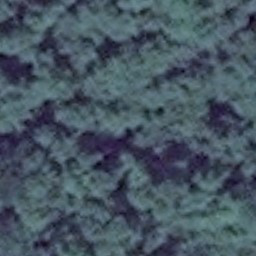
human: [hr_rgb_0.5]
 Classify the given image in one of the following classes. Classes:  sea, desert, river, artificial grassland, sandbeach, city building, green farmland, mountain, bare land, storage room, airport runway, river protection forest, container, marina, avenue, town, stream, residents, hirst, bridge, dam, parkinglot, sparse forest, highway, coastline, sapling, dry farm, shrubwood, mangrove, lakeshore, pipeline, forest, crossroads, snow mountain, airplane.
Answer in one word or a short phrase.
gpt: forest